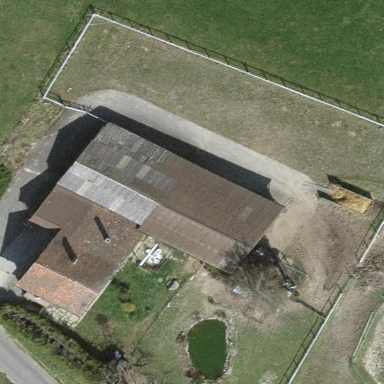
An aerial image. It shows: Farmyard area.